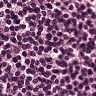
Metastatic tissue present: no